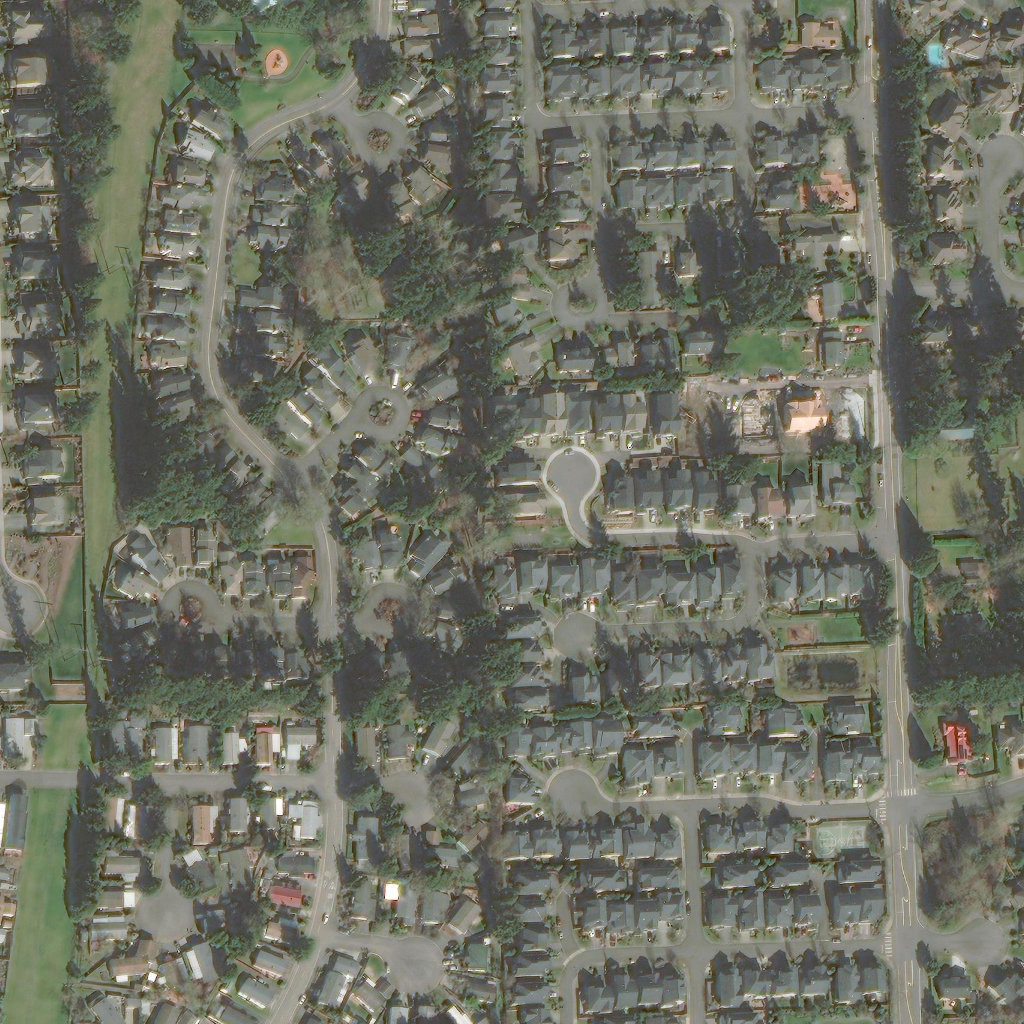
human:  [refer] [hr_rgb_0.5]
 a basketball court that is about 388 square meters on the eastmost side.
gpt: <box>[[80, 80, 84, 83, 0]]</box>